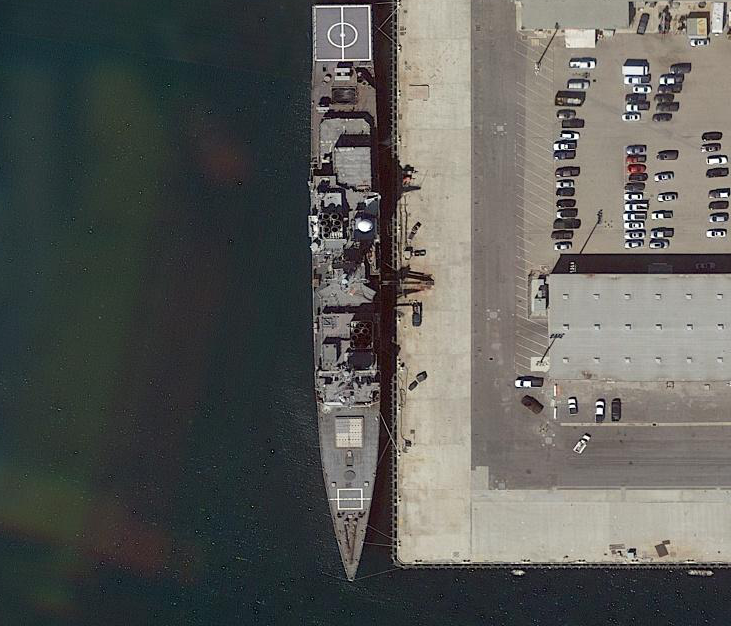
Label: Ticonderoga-class_cruiser